Field crop: maize
Growth stage: 2
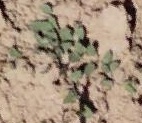
Species: convolvulus